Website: walmart
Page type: address-validator
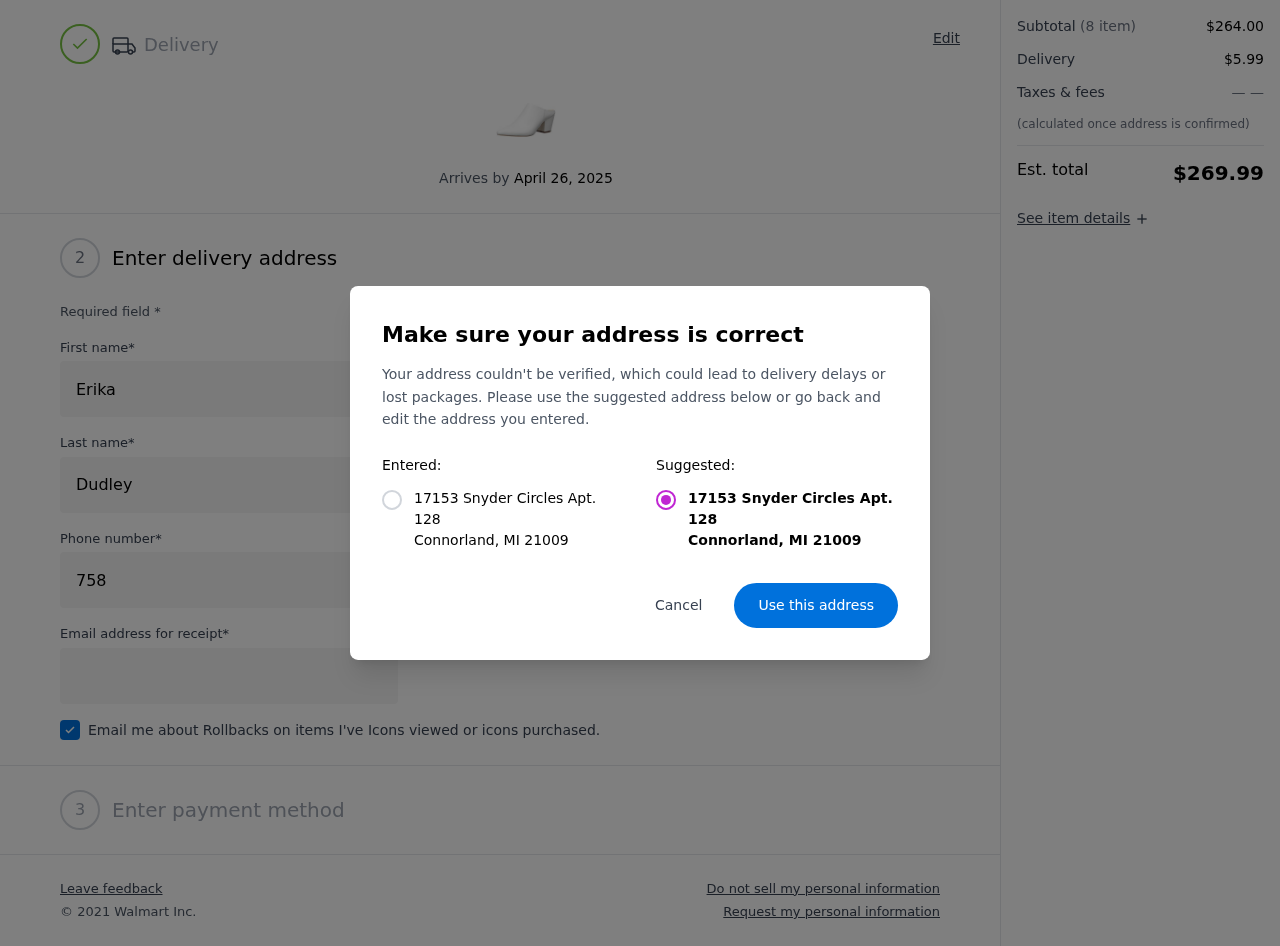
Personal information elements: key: PII_CITY
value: Connorland
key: PII_POSTCODE
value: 21009
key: PII_STATE_ABBR
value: MI
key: PII_STREET
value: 17153 Snyder Circles Apt. 128
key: PII_FIRSTNAME
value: Erika
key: PII_LASTNAME
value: Dudley
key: PII_STREET2
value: Apt. 317
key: PII_PHONE
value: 7589260168
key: PII_EMAIL
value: erika_dudley@yahoo.com
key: PII_POSTCODE_FULL
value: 21009
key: PII_POSTCODE_NUMERIC
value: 21009
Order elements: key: ORDER_DELIVERY_DATE
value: April 26, 2025
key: ORDER_SUBTOTAL
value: $264.00
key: ORDER_SHIPPING_COST
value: $5.99
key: ORDER_TOTAL
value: $269.99